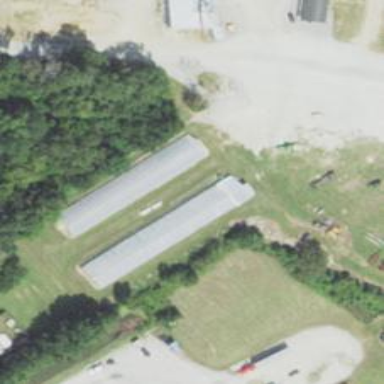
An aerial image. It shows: Area dedicated to greenhouse horticulture.